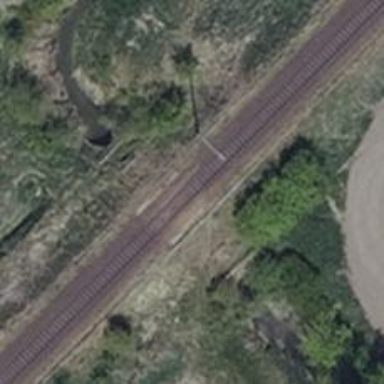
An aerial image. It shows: Bridge with electrified railway tracks featuring contact line.